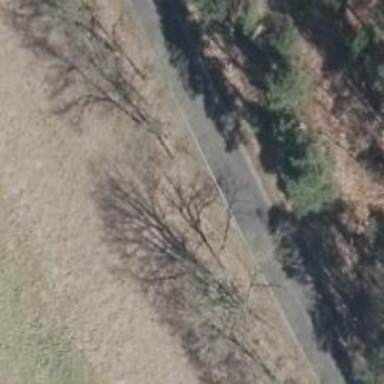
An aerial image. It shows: Secondary road with asphalt surface.